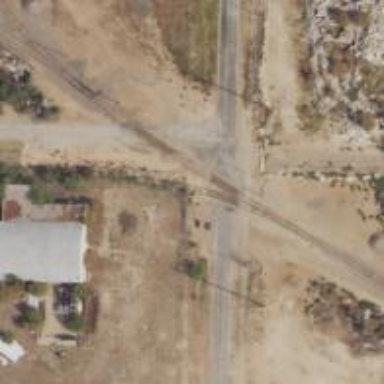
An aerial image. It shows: Level crossing along the railway.